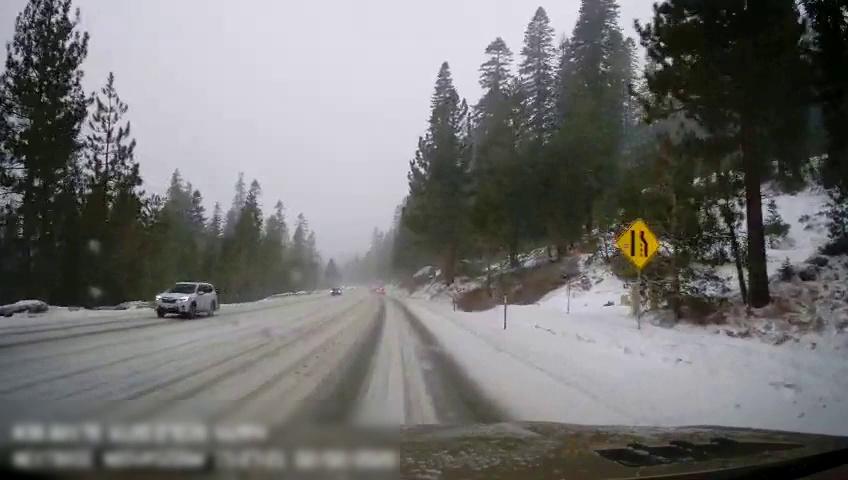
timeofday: Day
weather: Snowy
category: Drivable Space
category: Vehicles | SUV
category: Vehicles | Car
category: Traffic | Signs